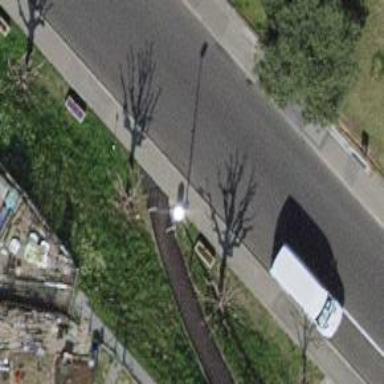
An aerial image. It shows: Cycle barrier.